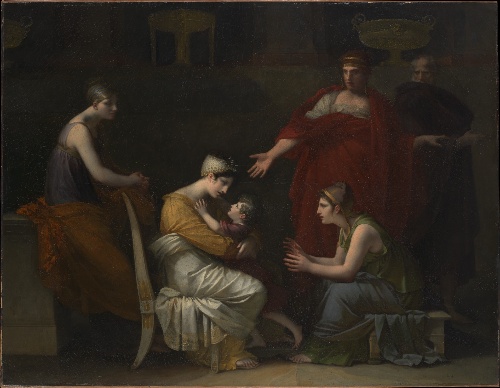
Title: Andromache and Astyanax
Artist: Pierre Paul Prud'hon|Charles Pompée Le Boulanger de Boisfrémont
Artist bio: French, Cluny 1758–1823 Paris|French, Rouen 1773–1838 Paris
Date: ?1813–17; 1823–24?
Object type: Painting
Classification: Paintings
Medium: Oil on canvas
Dimensions: 52 x 67 1/8 in. (132.1 x 170.5 cm)
Department: European Paintings
Credit line: Bequest of Collis P. Huntington, 1900
Accession year: 1925
Repository: Metropolitan Museum of Art, New York, NY
Tags: Boys|Men|Women|Andromache|Trojan War